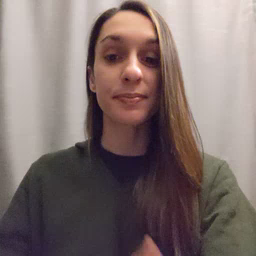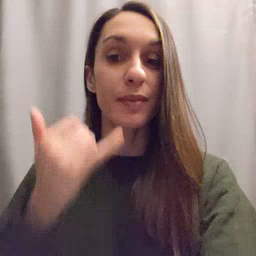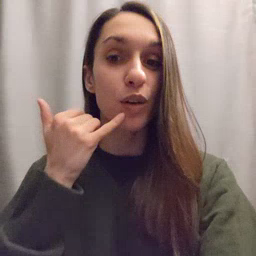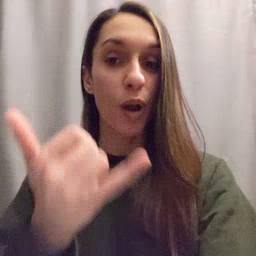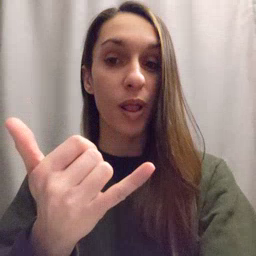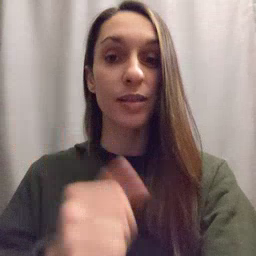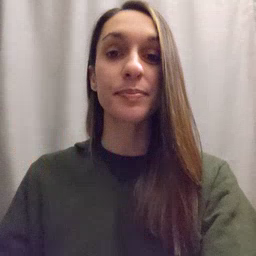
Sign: callonphone